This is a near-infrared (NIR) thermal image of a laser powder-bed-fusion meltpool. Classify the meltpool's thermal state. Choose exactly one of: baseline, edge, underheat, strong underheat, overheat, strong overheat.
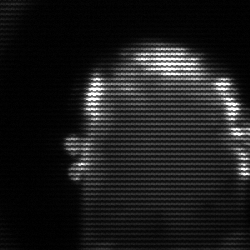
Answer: baseline